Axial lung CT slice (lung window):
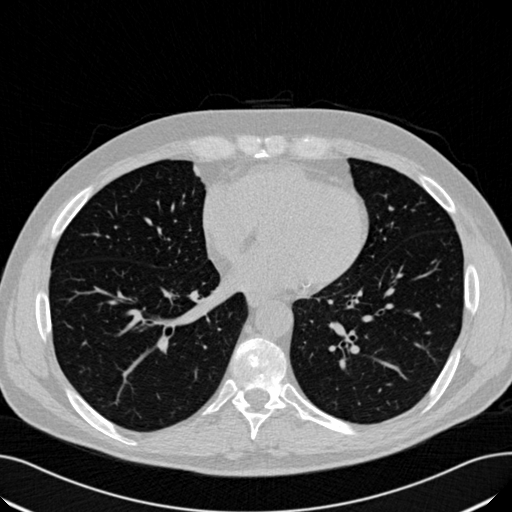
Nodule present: no